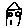
Label: house